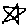
Label: star